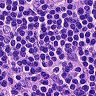
Metastatic tissue present: no